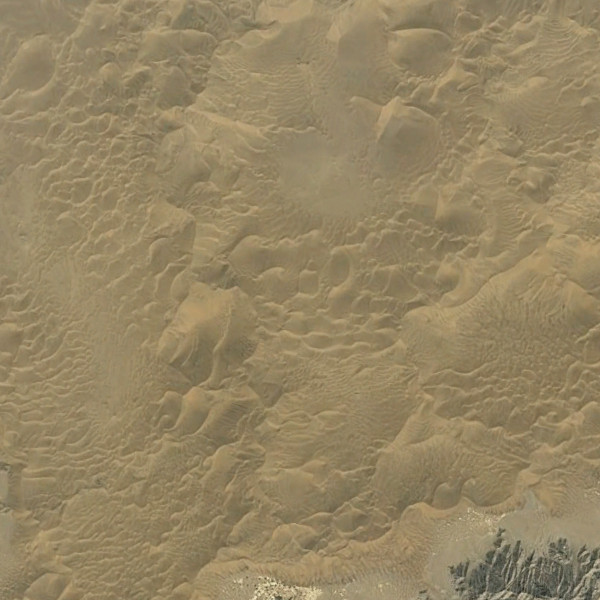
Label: Desert